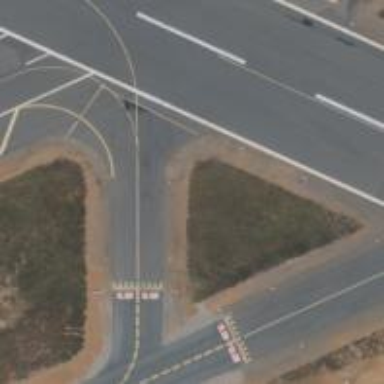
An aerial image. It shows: View of taxiway at the airport.